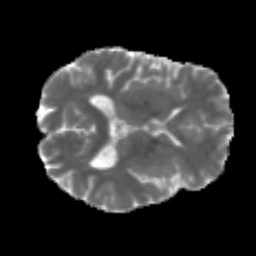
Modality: MD
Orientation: axial
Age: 35
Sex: male
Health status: healthy
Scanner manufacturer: siemens
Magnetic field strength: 3 T
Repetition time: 3.6 s
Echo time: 0.092 s